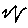
Label: zigzag